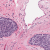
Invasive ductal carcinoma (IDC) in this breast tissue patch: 0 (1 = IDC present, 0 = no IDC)